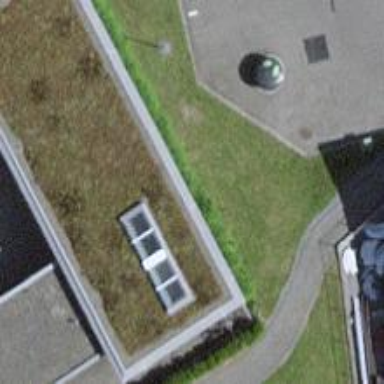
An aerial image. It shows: View of roof of building.